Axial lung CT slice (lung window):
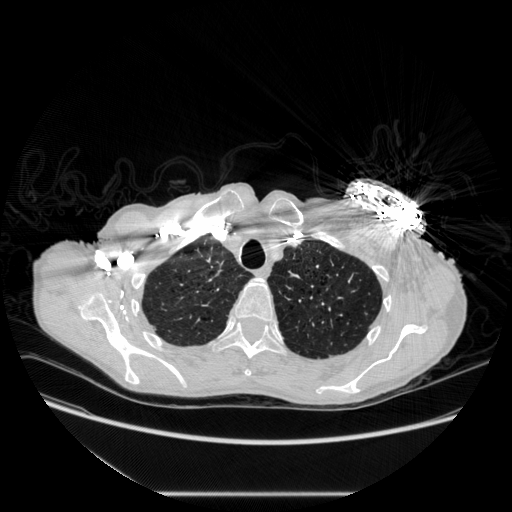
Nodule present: no